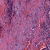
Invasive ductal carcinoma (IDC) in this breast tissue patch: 0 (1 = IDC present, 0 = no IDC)